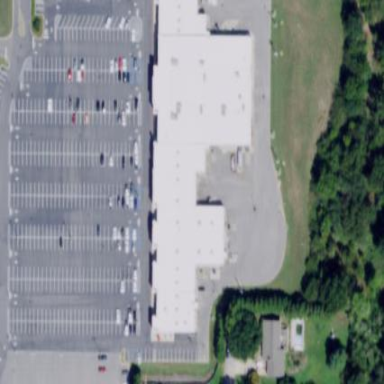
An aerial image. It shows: Retail building.